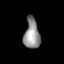
Tissue: lung
Cell type: Fibroblasts
Senescence score: 0.5489
Nuclear area (px): 468
Mean DAPI intensity: 144.147